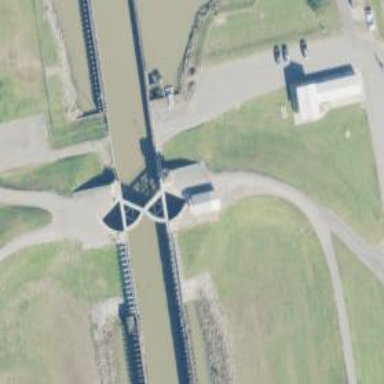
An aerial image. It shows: Lock gate on waterway.